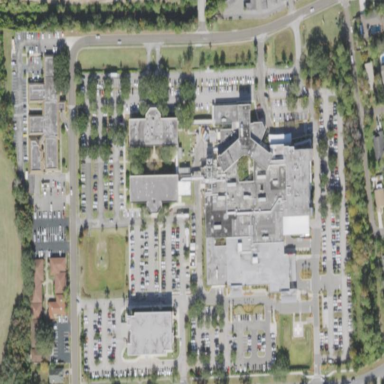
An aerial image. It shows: Healthcare facility identified as hospital.